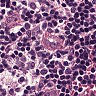
Metastatic tissue present: no